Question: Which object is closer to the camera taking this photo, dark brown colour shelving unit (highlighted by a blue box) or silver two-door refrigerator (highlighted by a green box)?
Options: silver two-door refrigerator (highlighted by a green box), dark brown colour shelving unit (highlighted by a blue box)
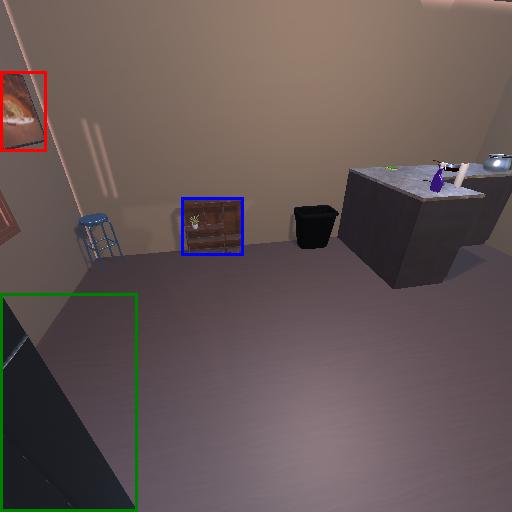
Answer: silver two-door refrigerator (highlighted by a green box)